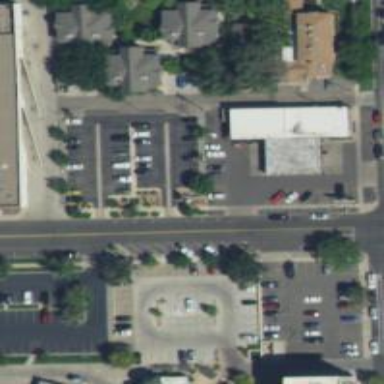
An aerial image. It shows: Parking space is available.